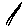
Label: line